Question: I'm attempting to, given a graph G with integer values and N levels, sum the values from the root to a leaf node. Find the maximal sum of these path values. Children nodes can have multiple parents, thats why its more a graph than a tree.
For example,

I tried implementing this via BFS for a small Java applet, but I'm not sure that was the best way. Are there other suggestions to keep this to scale with the number of nodes, i.e. O(n). I can't think of any way that scales to O(n). Any ideas?
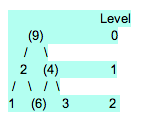
Answer: You can solve this in linear time by using a dynamic programming algorithm to propagate the information from the nodes in the bottom layer upward.
Think about it this way: if the graph has just one layer, then the optimal answer must be to just take the biggest value from that layer. On the other hand, suppose that the graph has n + 1 layers and assume that you've (recursively) computed the optimal solution for the bottommost n layers. In that case, you can find the optimal solution overall by looking at the top layer and computing, for each entry, the sum of that entry plus the optimal solution for any of its direct children (which you've already precomputed). The maximum value out of all of these then gives you the overall maximum value.
This approach ends up visiting every edge exactly once, so the total runtime ends up being O(n + m), where n is the number of nodes and m the number of edges.
Hope this helps!